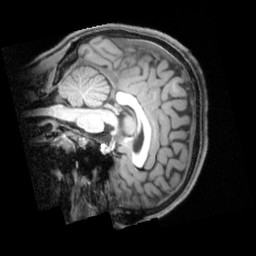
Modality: T1w
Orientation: sagittal
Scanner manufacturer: siemens
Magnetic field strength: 3 T
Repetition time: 1.9 s
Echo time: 0.00397 s